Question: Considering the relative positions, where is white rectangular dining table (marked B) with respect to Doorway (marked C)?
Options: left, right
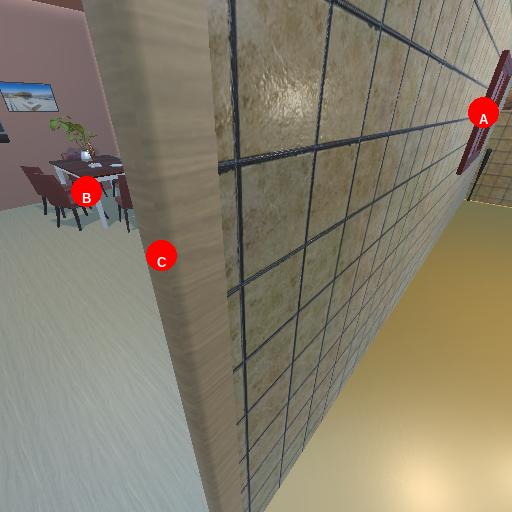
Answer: left